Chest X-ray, PA view. Patient: 20 years old, sex F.
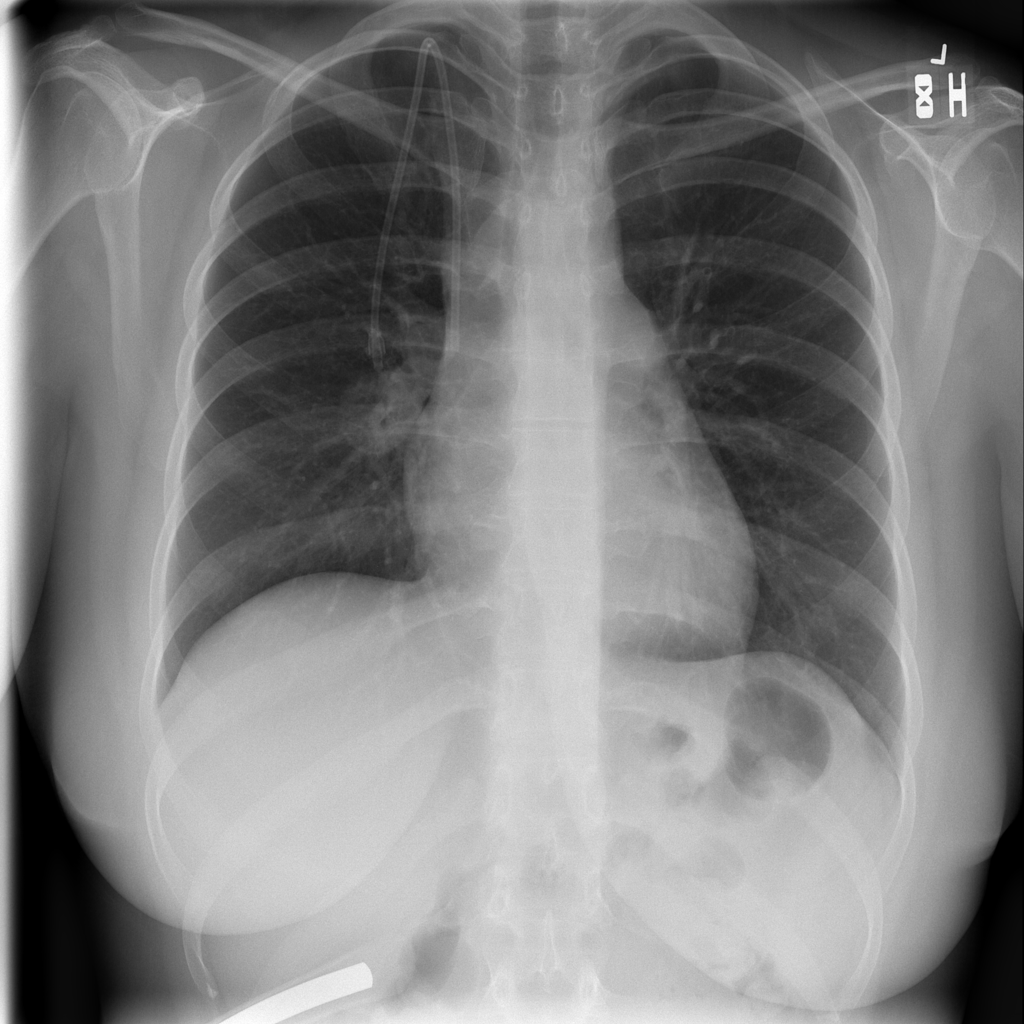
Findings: No Finding